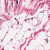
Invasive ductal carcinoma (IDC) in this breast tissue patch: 0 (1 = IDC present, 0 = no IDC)